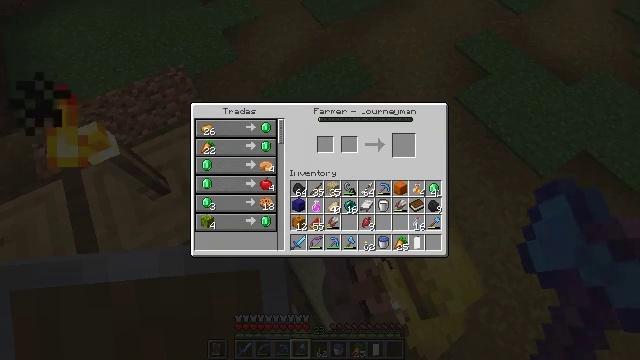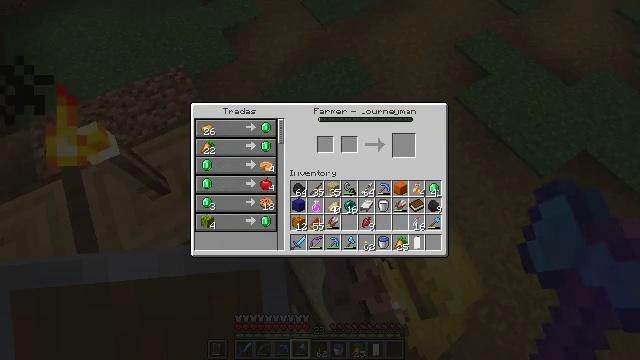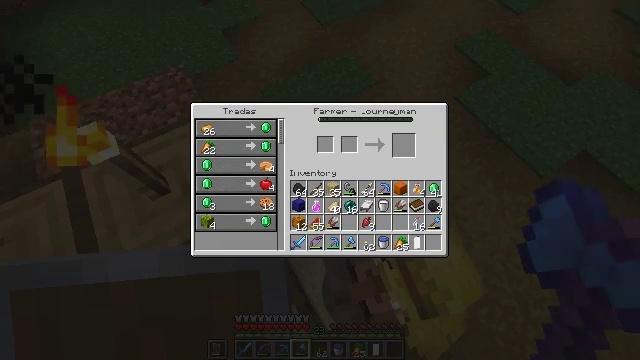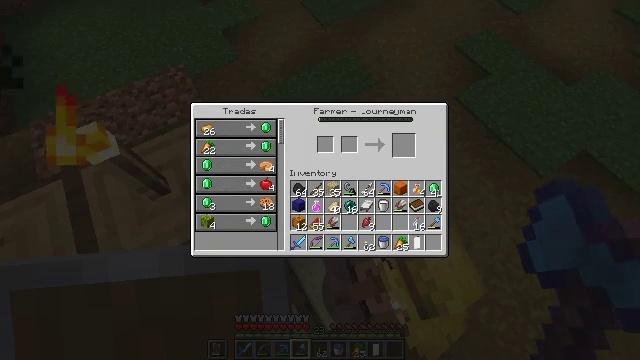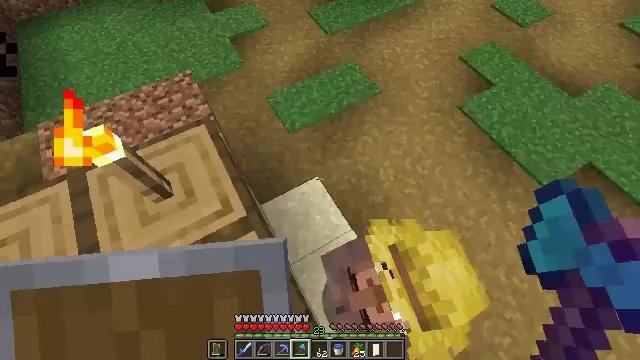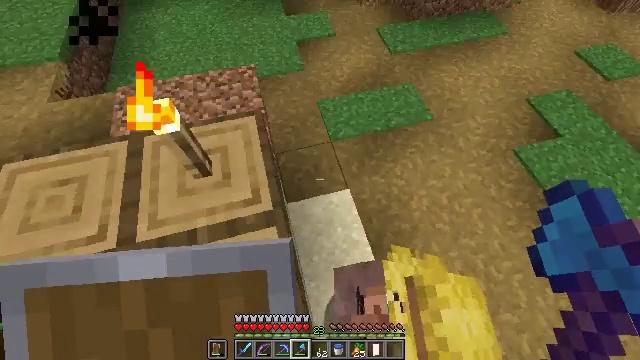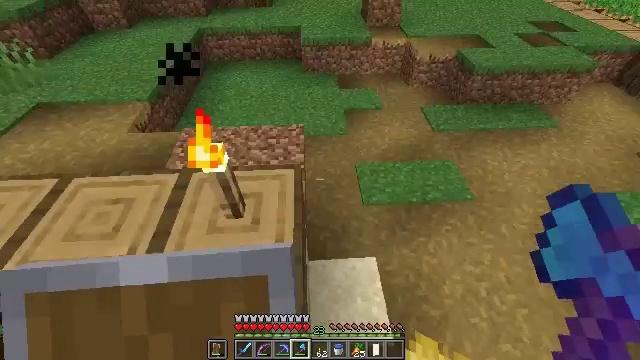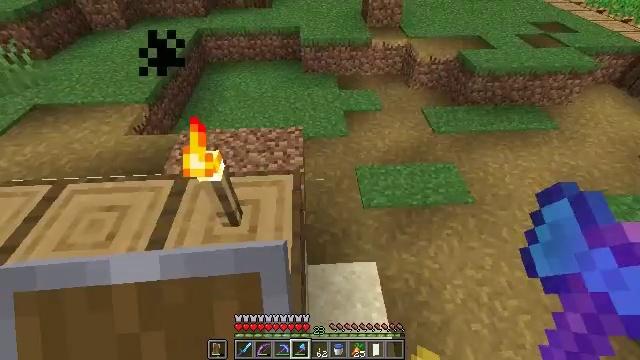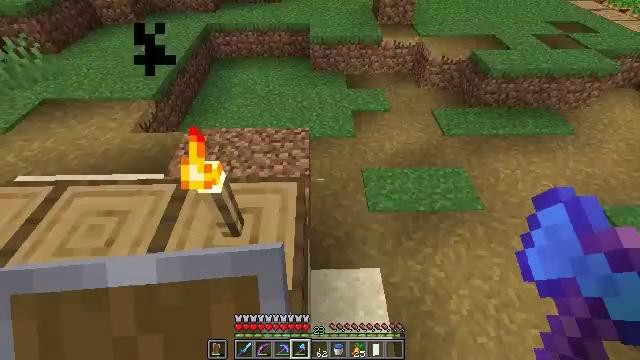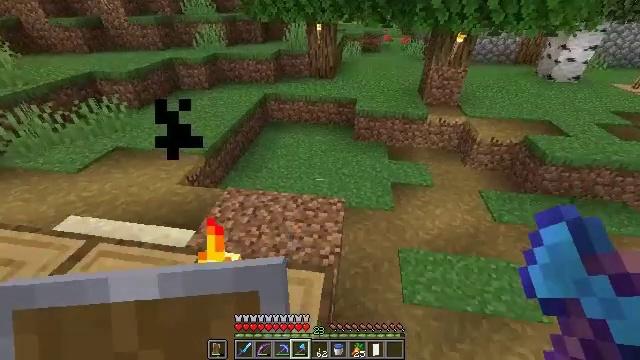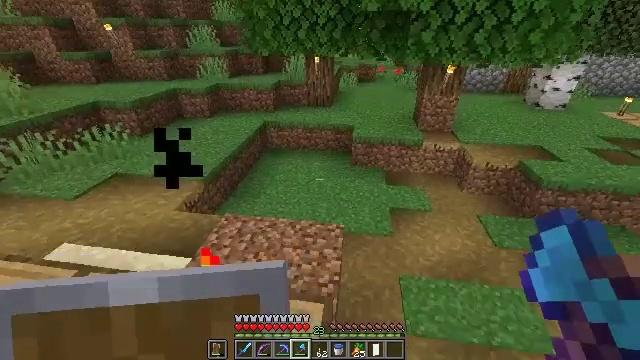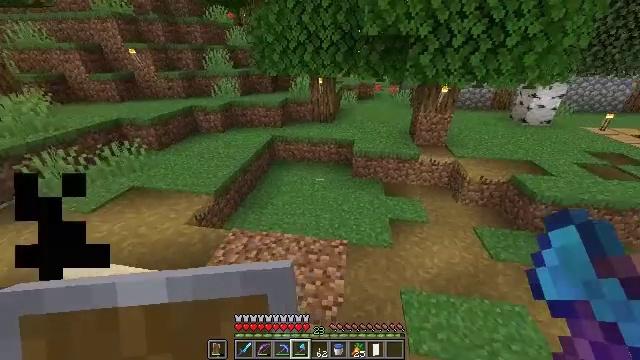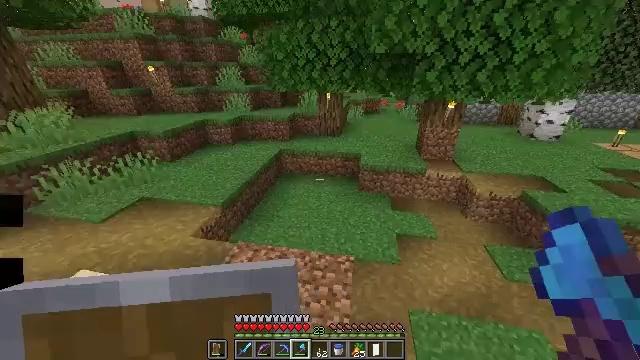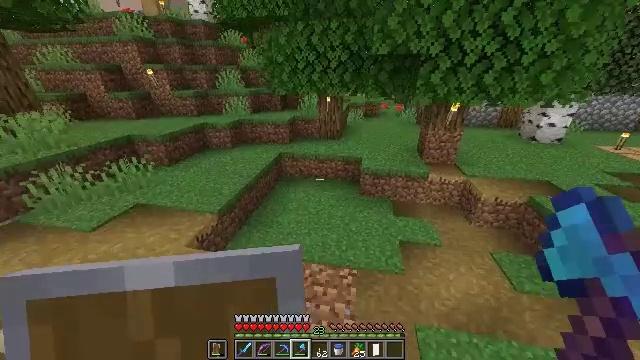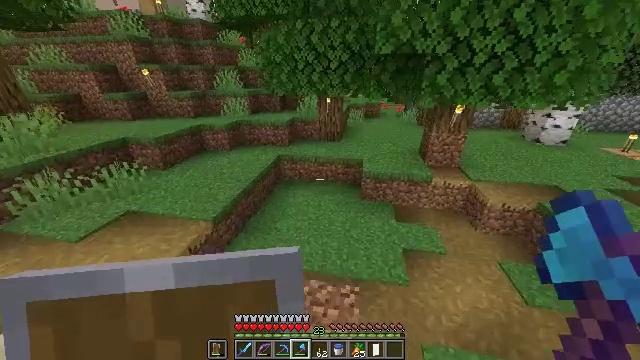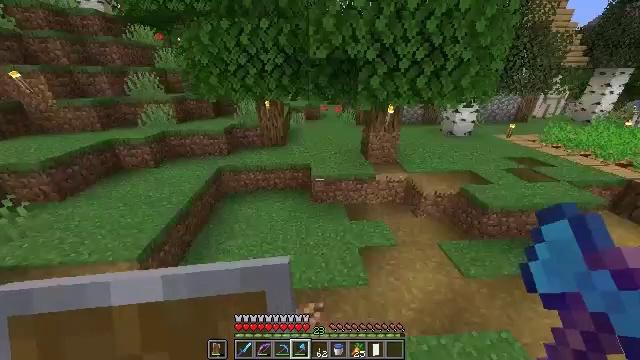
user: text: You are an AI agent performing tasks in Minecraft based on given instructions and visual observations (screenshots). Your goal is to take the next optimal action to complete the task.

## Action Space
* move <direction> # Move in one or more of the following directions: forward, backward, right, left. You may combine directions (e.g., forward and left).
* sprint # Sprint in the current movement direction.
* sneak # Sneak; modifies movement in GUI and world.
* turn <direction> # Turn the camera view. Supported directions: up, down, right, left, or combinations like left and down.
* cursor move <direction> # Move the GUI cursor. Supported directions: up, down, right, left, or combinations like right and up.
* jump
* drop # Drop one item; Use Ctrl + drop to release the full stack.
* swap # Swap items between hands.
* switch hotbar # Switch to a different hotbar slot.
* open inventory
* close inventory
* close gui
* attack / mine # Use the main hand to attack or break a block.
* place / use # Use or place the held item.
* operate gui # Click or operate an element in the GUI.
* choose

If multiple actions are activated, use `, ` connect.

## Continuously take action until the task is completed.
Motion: motion action
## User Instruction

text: Dig up potatoes from the soil.
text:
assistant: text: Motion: no_op
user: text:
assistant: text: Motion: no_op
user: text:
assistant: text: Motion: no_op
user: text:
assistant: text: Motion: cursor move left and up
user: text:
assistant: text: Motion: turn left and up, close gui
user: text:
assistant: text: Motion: turn left and up
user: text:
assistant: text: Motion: move forward
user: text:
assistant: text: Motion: move forward, turn left
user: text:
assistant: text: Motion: move forward, sprint, turn left and up
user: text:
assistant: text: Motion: move forward, sprint, turn up
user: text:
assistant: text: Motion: move forward, turn up
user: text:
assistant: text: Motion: move forward, turn left and up
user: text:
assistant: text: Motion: move forward
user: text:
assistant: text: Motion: move forward
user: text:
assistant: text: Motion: move forward, turn right
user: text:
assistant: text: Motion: move forward, turn right
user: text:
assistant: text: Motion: move forward, turn right and down
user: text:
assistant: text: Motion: move forward, turn right
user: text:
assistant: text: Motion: move forward
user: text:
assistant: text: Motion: move forward, turn right and up
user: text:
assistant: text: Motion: move forward, turn right
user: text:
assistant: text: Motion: move forward, switch to hotbar 3
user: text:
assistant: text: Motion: move forward, switch to hotbar 3
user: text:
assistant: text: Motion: move forward, switch to hotbar 3
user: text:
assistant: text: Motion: move forward
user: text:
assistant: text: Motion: move forward
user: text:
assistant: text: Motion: move forward
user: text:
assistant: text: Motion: move forward
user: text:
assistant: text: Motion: move forward
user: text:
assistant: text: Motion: move forward